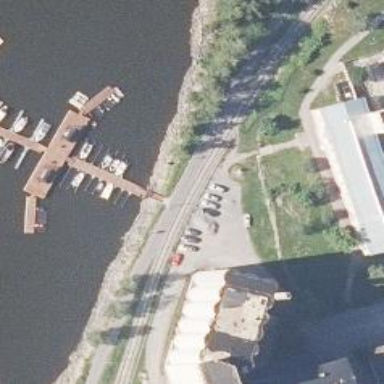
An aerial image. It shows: Pier with mooring facilities.